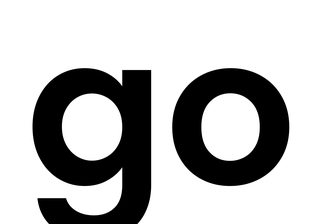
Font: Poppins-SemiBold